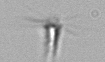
Label: Calciopappus